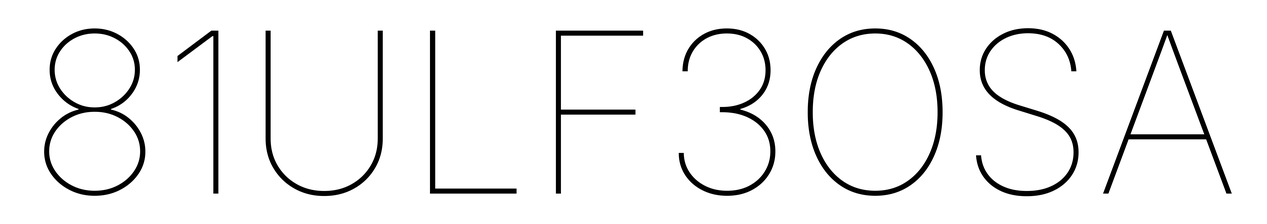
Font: Inter_Thin